Aerial crown-view tile of a tropical tree (Barro Colorado Island, Panama), acquired 20250915:
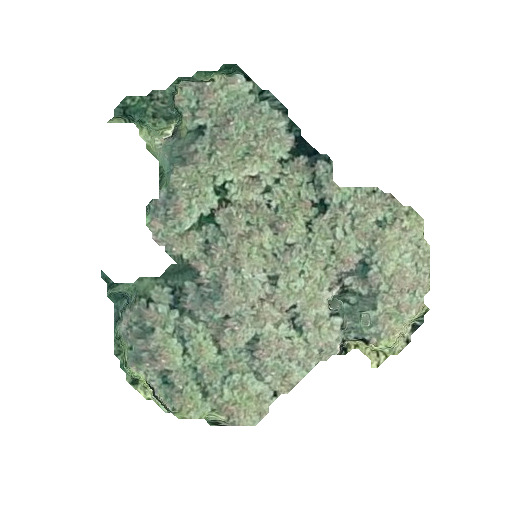
Species: Jacaranda copaia
GBIF accepted scientific name: Jacaranda copaia
Crown area: 106.805 m²